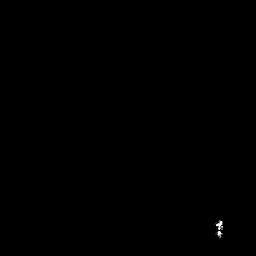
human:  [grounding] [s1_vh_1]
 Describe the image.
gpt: In the satellite image, there is  <ref>1 small ship </ref> <box>[[82, 83, 88, 92, 0]]</box> located at bottom right.